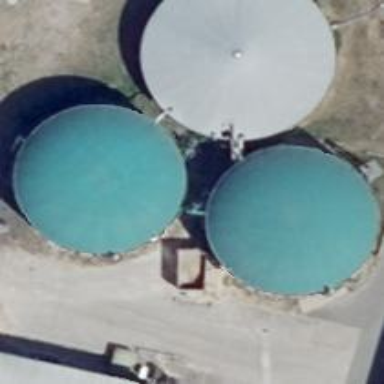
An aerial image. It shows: Grey round storage tank at farm auxiliary building.